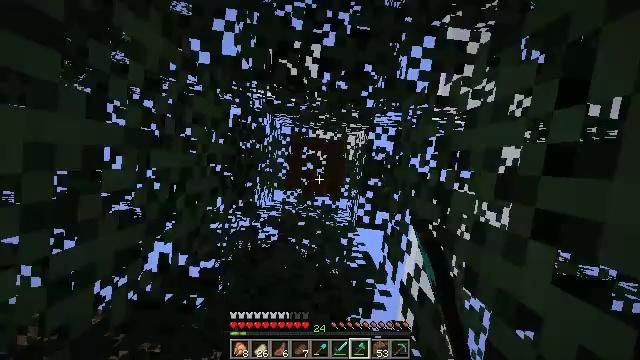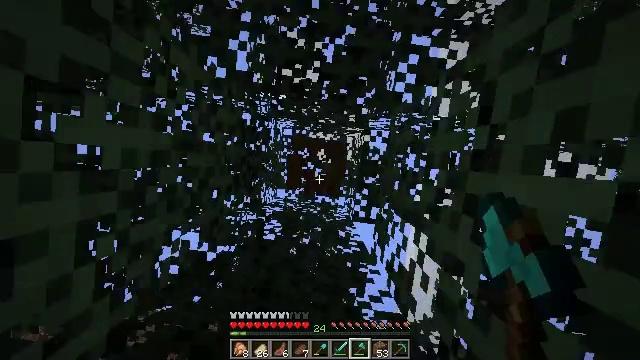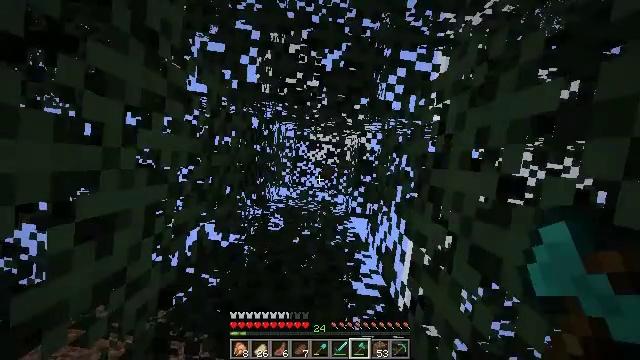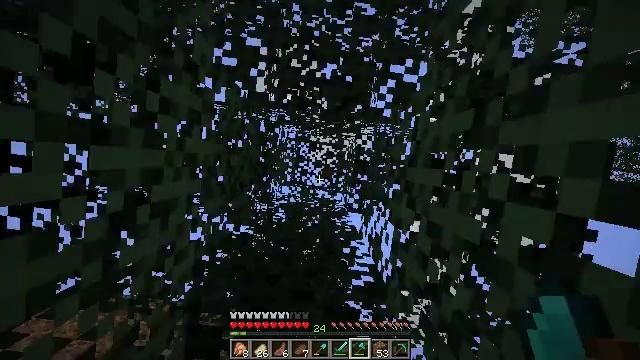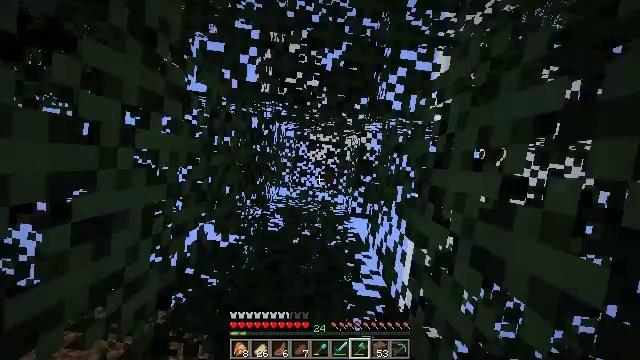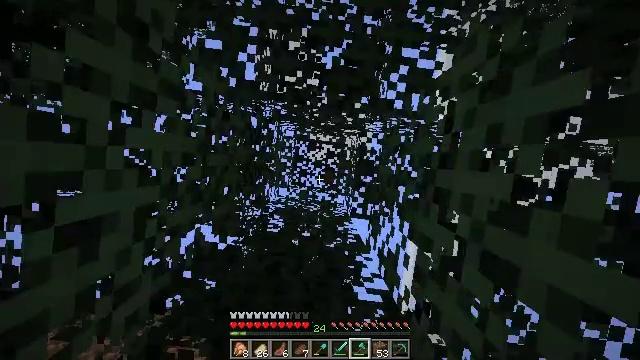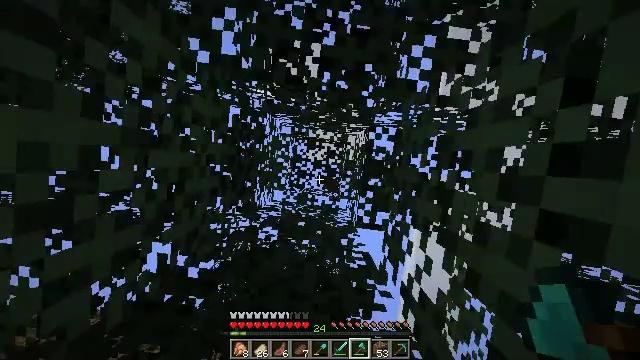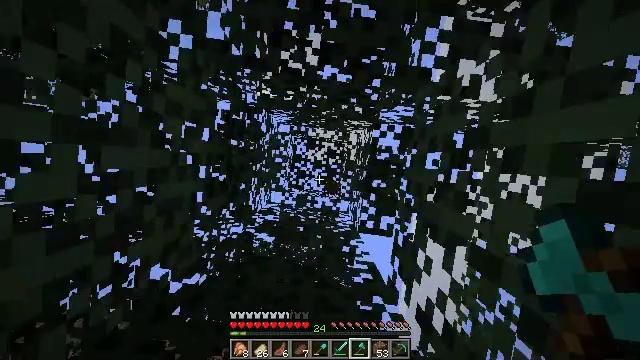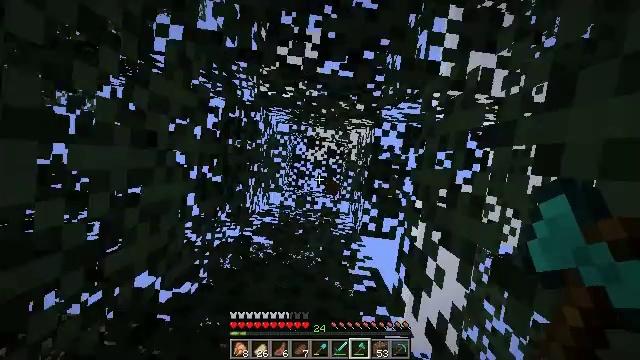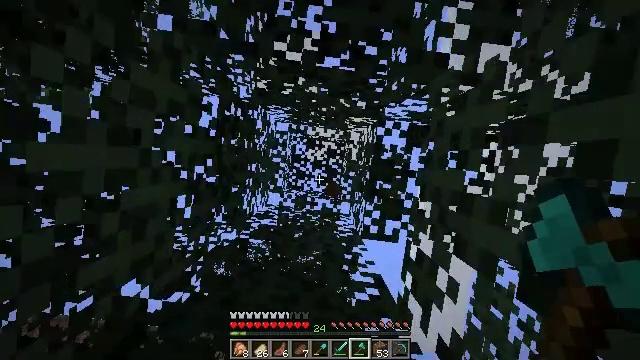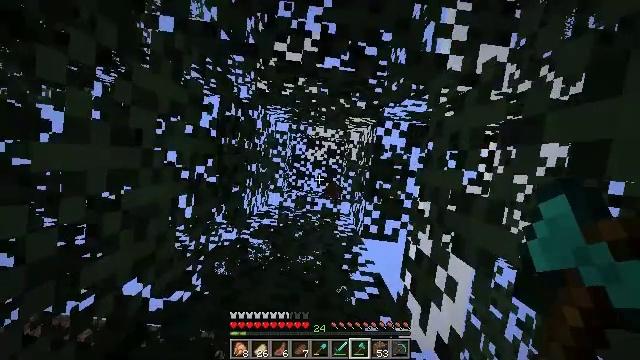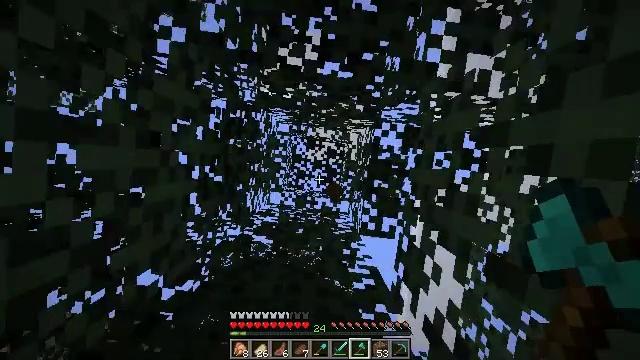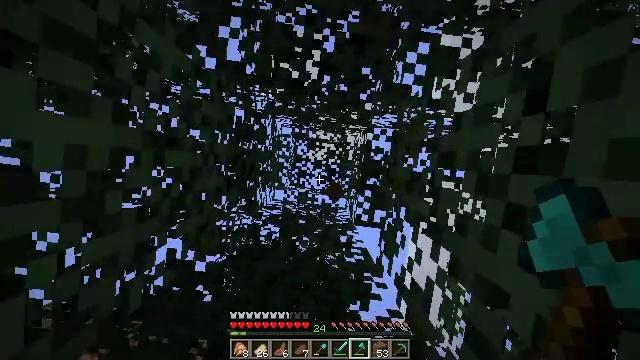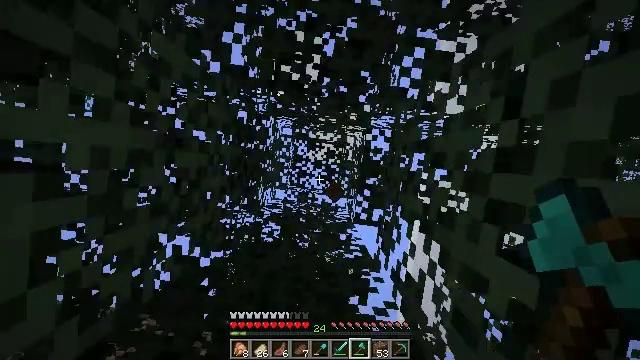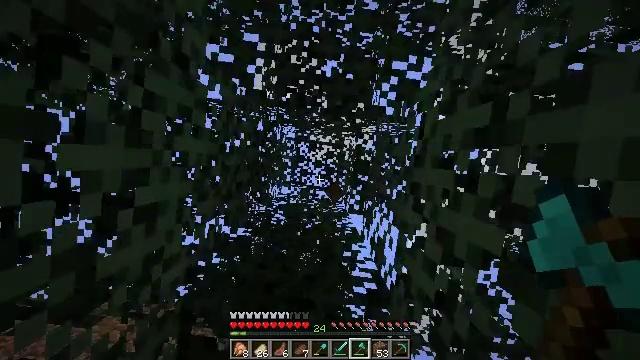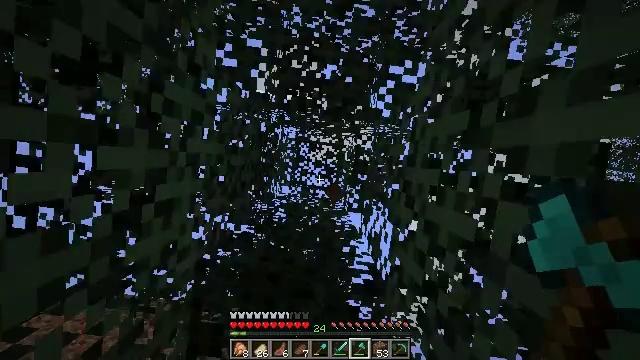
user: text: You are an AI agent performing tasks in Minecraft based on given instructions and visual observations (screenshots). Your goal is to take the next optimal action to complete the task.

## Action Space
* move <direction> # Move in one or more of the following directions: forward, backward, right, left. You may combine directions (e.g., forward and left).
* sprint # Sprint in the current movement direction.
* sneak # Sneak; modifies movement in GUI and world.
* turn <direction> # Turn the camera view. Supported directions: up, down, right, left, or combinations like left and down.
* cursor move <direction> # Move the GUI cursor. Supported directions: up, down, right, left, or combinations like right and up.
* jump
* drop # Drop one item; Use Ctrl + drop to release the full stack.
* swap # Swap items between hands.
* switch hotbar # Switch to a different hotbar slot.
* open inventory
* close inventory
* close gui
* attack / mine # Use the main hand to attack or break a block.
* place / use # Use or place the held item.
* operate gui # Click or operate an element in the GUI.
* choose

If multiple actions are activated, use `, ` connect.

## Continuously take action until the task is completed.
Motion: motion action
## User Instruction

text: Mine the poppy flower.
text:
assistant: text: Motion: attack / mine, jump
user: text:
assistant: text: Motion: attack / mine, jump
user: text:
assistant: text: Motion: attack / mine, jump
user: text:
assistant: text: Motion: attack / mine, jump
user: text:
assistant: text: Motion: attack / mine, jump
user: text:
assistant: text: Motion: attack / mine, jump
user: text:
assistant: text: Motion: jump
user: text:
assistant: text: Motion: jump
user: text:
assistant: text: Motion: no_op
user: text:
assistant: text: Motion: no_op
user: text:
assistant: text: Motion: no_op
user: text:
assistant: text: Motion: no_op
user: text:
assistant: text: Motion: no_op
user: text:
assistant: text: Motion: no_op
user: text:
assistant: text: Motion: no_op
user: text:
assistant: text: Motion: no_op
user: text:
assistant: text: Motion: no_op
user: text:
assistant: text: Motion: turn down
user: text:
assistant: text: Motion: turn right and down
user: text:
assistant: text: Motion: turn right and down
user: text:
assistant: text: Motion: turn right and down
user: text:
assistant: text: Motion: turn right and down
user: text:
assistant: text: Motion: turn right and down
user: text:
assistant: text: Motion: turn right and down
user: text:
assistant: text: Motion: turn right and down
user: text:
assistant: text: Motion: turn right and down
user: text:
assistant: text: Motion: turn down
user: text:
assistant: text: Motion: turn left and down
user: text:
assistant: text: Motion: turn left and down
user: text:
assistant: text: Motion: turn left and down